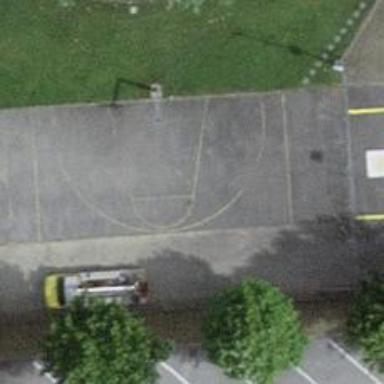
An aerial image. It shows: Playground area for leisure activities on the land.